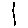
Label: line